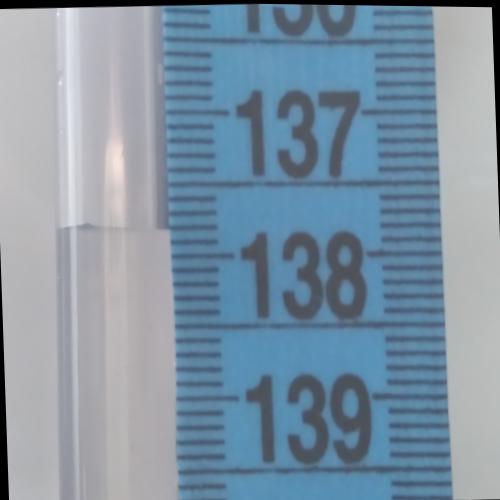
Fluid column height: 137.8 cm